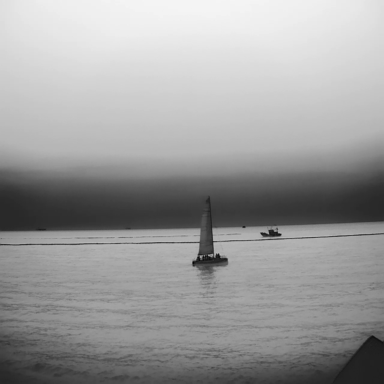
There is a sailboat in the infrared image.